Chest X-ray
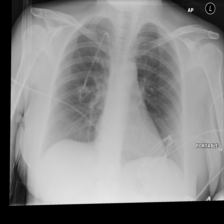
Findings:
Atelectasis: negative
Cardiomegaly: negative
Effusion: negative
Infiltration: negative
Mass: negative
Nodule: negative
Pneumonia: negative
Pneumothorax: negative
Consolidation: negative
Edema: negative
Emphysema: negative
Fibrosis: negative
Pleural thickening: negative
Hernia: negative